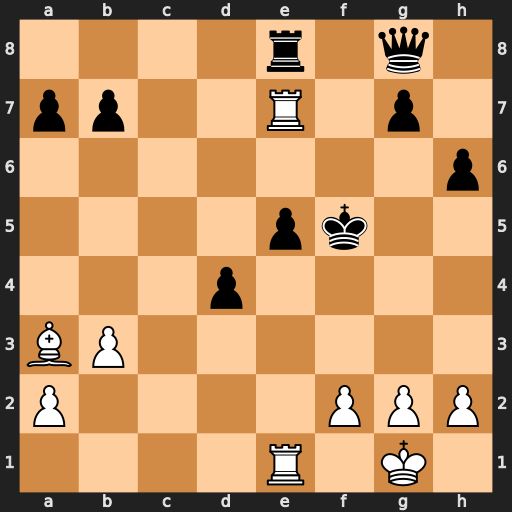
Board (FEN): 4r1q1/pp2R1p1/7p/4pk2/3p4/BP6/P4PPP/4R1K1
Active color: w
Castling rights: -
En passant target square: -
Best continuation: R1xe5+ Kg6 Rxe8